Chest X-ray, PA view. Patient: 61 years old, sex M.
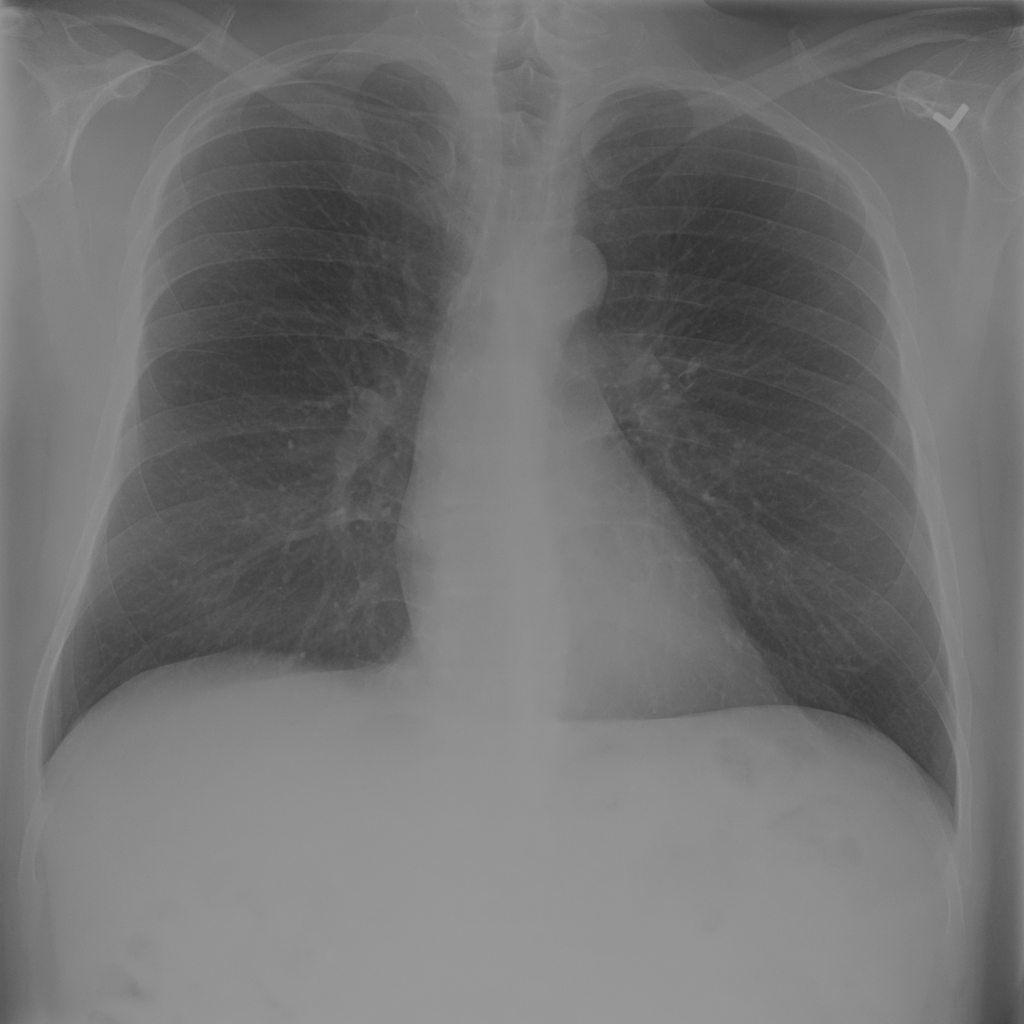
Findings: No Finding